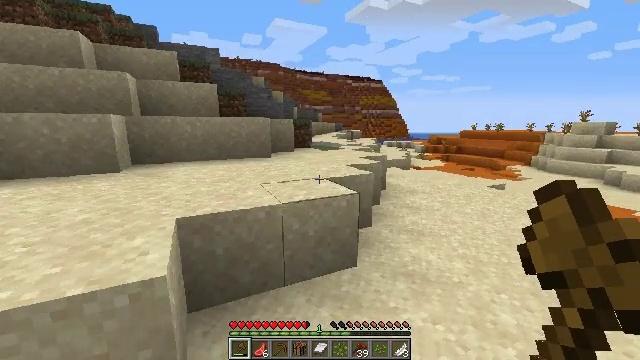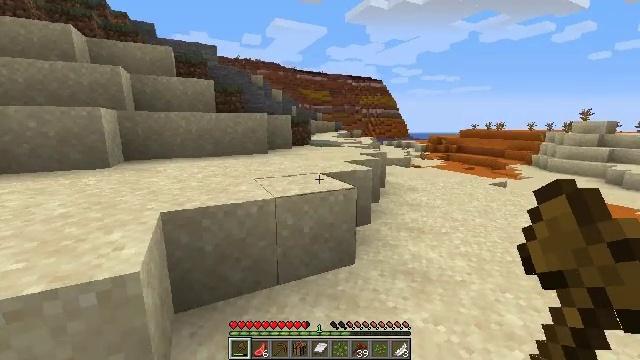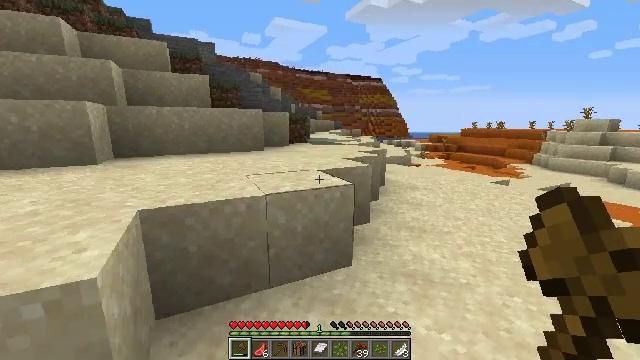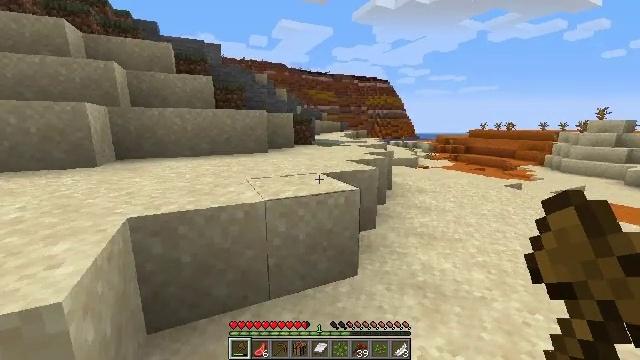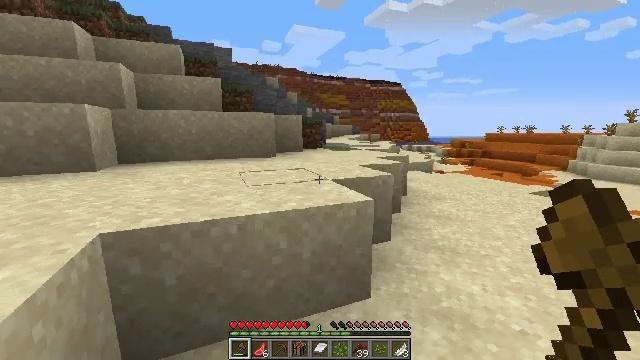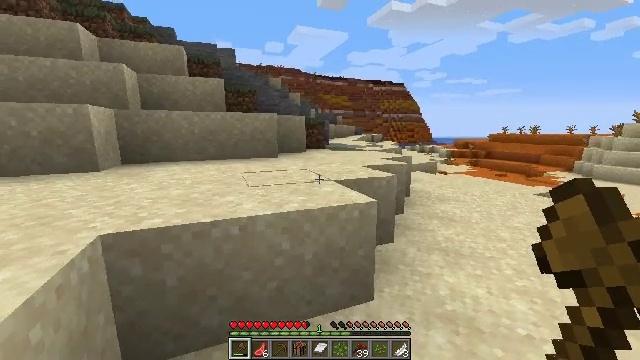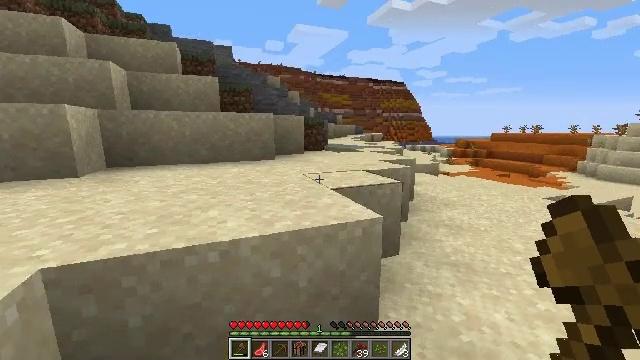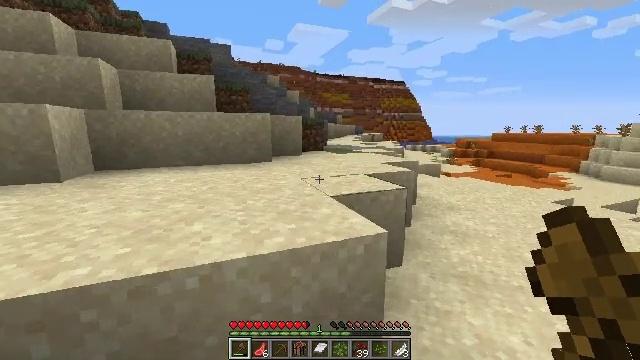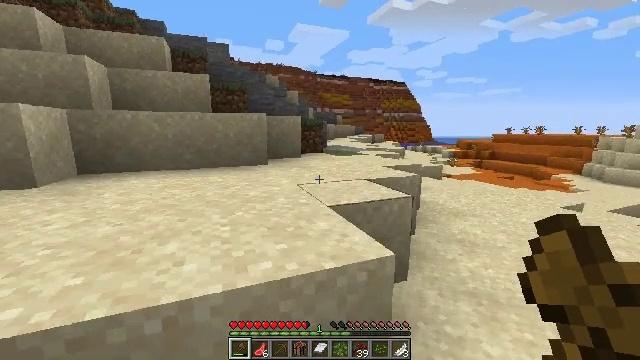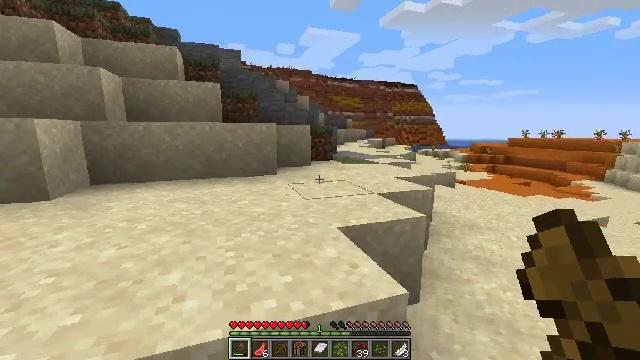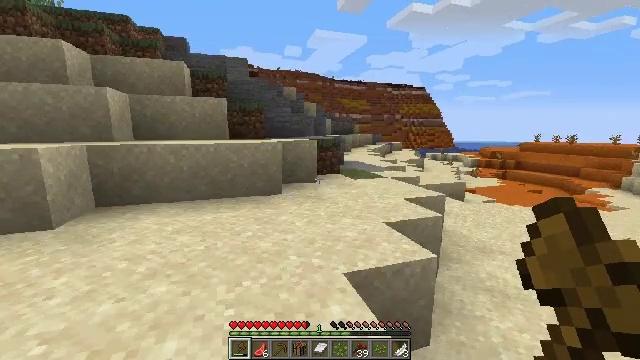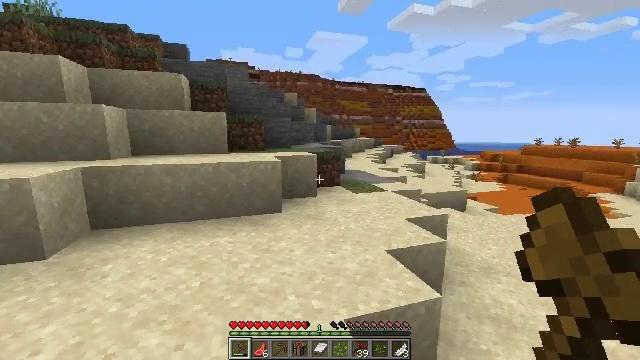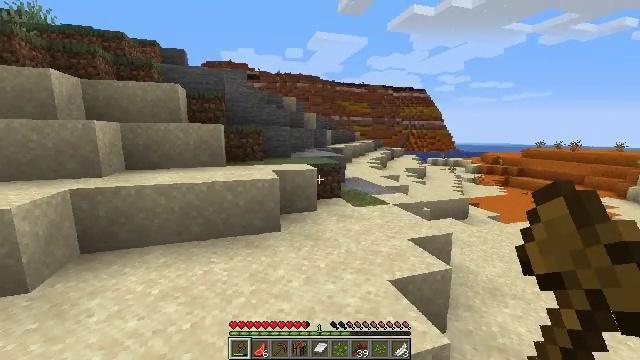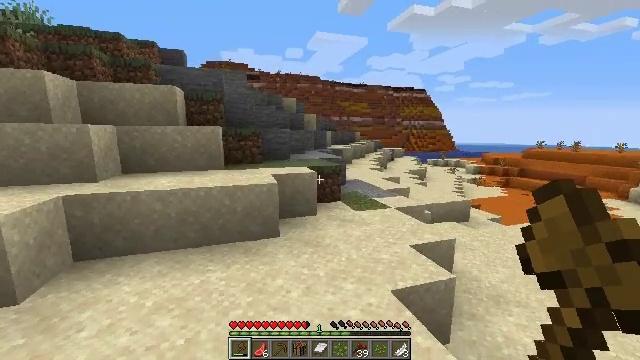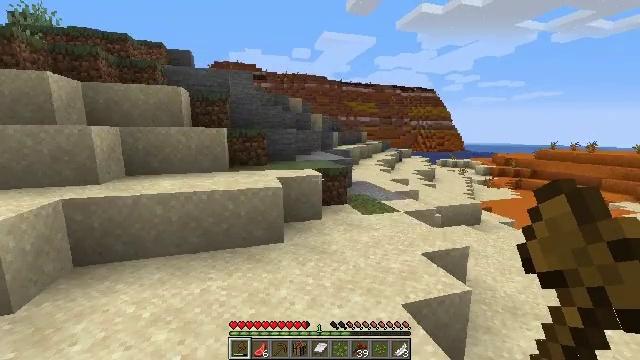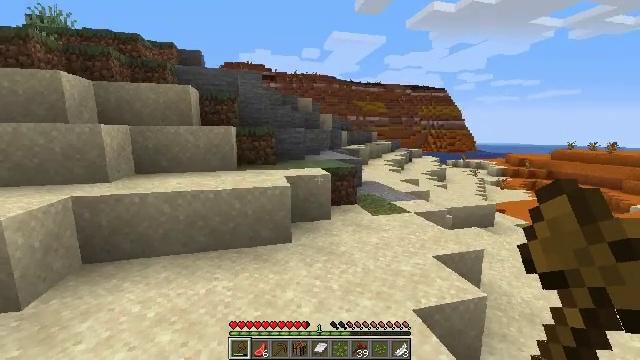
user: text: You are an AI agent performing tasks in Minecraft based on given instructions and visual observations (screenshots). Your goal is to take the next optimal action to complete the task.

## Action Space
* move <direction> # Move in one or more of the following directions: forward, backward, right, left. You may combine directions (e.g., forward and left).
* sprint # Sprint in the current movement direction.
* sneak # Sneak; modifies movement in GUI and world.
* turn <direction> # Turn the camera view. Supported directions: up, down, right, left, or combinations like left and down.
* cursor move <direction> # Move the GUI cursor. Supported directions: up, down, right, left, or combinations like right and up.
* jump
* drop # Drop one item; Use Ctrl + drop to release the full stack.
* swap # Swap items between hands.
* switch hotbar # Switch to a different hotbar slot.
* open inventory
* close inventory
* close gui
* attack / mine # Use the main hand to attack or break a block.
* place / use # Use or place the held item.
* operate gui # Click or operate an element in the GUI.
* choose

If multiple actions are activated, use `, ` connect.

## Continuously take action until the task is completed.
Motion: motion action
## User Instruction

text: Mine red sand from the ground.
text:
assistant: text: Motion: move forward
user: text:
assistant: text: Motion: move forward
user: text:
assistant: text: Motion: move forward, turn left
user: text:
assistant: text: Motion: move forward, turn left
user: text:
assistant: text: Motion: move forward
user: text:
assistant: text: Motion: move forward
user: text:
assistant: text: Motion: move forward
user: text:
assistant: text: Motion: move forward
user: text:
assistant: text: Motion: move forward, turn left, jump
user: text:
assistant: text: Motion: move forward, turn left, jump
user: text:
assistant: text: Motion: move forward, jump
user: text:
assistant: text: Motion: move forward, jump
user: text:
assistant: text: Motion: move forward
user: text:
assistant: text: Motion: move forward, turn left
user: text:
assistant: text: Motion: move forward, turn left
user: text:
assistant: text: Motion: move forward, turn left
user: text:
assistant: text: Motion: move forward, turn left
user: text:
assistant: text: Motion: move forward, turn left
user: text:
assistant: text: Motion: move forward, turn left and up
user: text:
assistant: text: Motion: move forward, turn left and up
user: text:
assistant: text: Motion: move forward, turn left and up
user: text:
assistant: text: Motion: move forward, turn left
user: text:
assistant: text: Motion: move forward
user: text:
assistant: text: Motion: move forward
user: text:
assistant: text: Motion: move forward
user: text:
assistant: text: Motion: move forward, turn left
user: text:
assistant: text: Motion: move forward, turn left
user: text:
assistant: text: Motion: move forward, turn left
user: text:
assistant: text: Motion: move forward
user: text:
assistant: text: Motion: move forward